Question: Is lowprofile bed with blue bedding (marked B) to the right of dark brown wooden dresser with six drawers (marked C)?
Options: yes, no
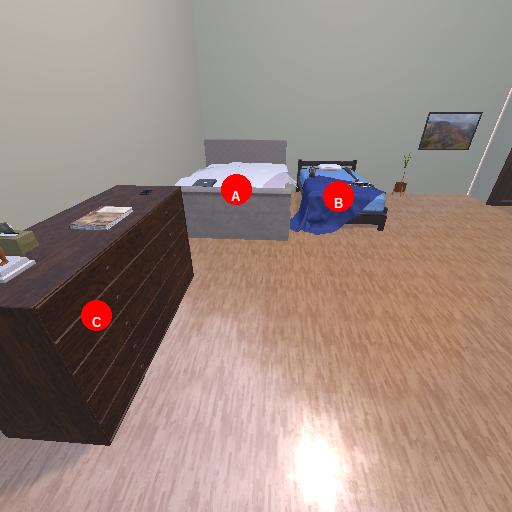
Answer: yes